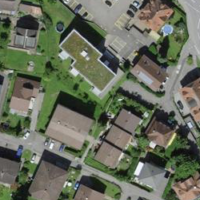
EUNIS habitat code: 54
Species observed at this site:
Sambucus nigra
Convallaria majalis